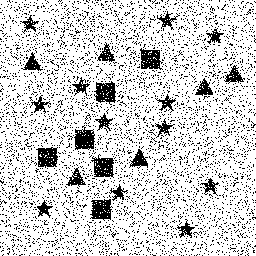
Squares: 6
Triangles: 6
Stars: 12
Total shapes: 24